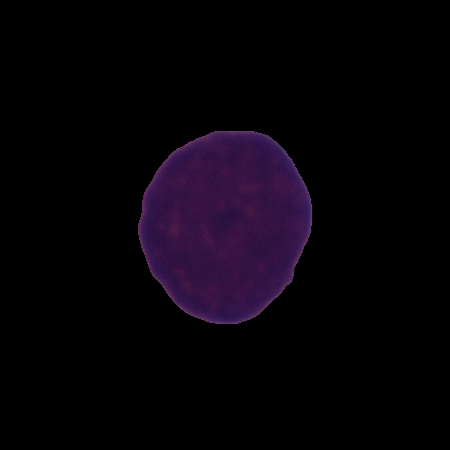
Label: cancer